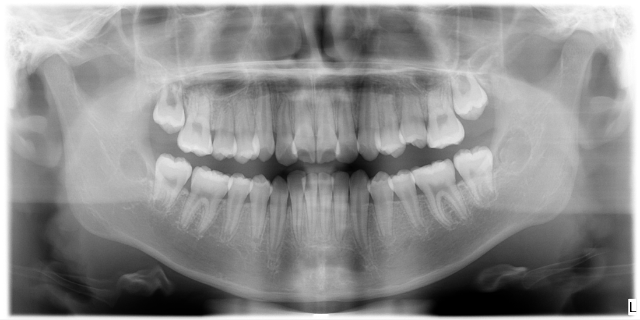
adult